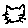
Label: cat